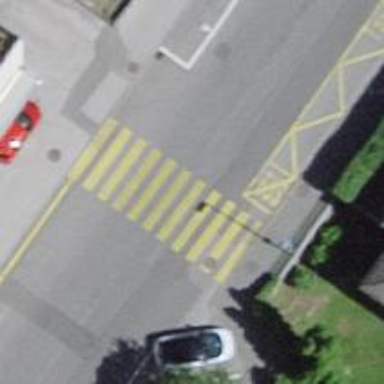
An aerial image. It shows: Kerb barrier.